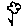
Label: flower